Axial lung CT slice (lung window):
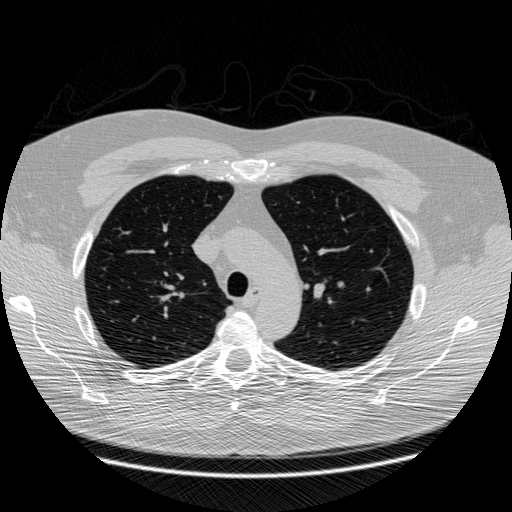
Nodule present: no